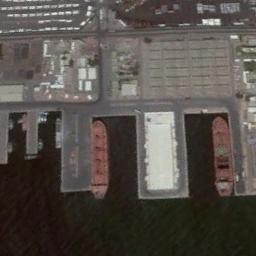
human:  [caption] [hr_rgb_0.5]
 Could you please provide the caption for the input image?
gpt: The two orange cargo ships are docked at the cargo terminal and the water is deep blue .

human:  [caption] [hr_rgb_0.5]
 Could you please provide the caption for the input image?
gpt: Two orange-red bulk carriers docked at the dock .

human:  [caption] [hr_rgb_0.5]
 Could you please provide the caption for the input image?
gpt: There are two ships in the black water on the shore .

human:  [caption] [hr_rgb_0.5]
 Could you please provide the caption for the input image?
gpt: There are lots of buildings beside the ships .

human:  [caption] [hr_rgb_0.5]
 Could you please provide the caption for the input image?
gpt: There are two red ships at the harbor .